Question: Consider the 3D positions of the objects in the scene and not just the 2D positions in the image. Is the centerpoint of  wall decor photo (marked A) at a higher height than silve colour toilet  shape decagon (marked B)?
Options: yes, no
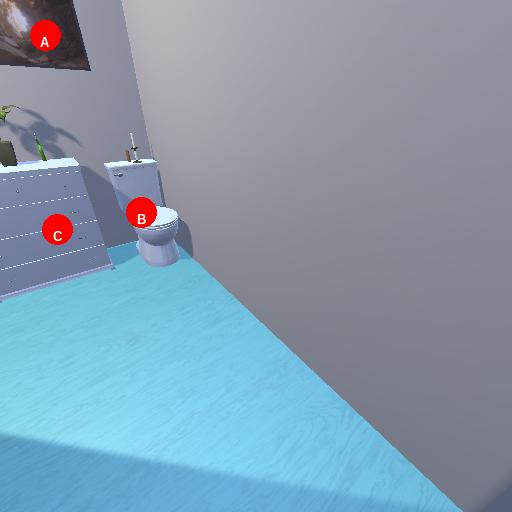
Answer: yes